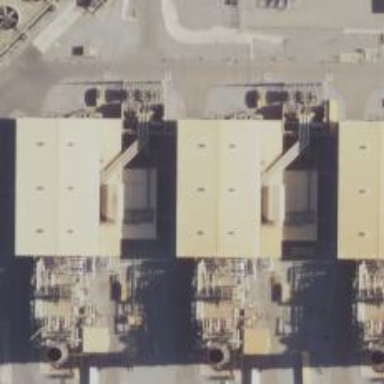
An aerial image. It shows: Gas-powered generator of the combined cycle type.